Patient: sex F, age 54
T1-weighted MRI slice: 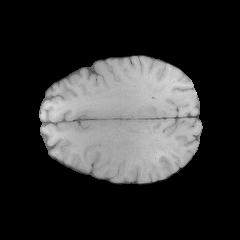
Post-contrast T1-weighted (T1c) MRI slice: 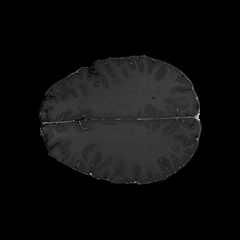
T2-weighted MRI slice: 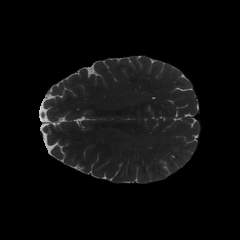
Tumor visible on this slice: no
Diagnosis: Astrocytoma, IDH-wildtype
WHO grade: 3